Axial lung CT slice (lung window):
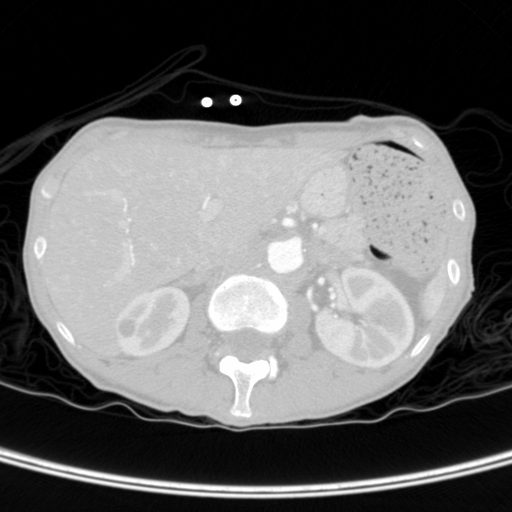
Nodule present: no